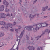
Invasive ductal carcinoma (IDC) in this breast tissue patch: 1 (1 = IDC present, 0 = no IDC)